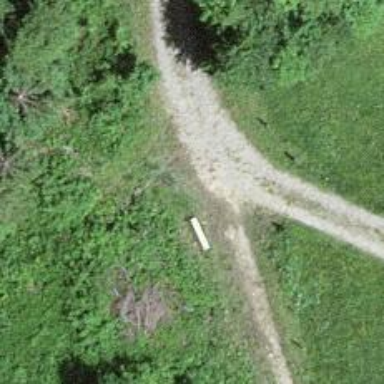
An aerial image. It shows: Bench.